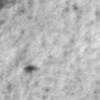
Label: no_change